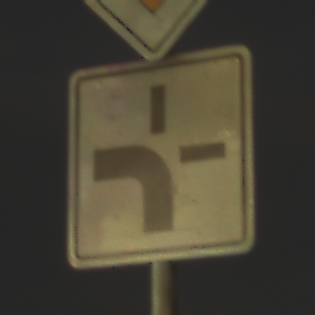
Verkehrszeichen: VerlaufVorfahrtsstrasse1
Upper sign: Vorfahrtsstrasse
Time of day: Night
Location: Outdoor (Urban)
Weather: PartlyCloudy
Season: NotSpecified
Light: Artificial